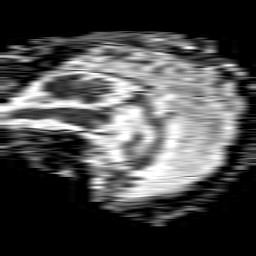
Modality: ADC
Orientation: sagittal
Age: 78
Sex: male
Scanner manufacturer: philips
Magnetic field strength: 1.5 T
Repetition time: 4.6 s
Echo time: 0.08941 s